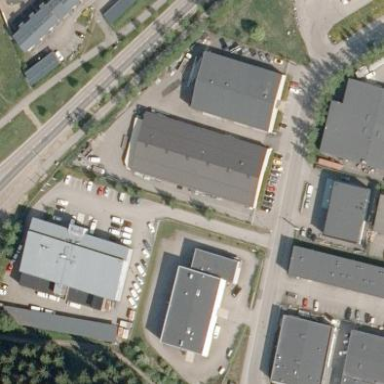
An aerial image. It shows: Industrial area.